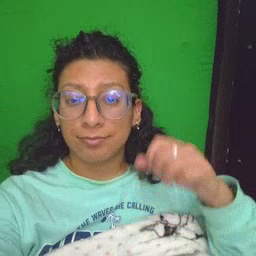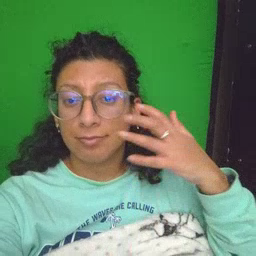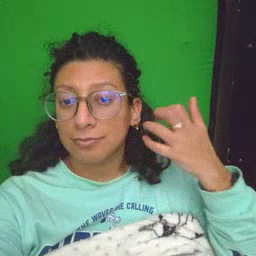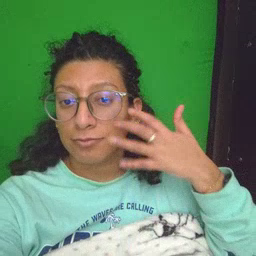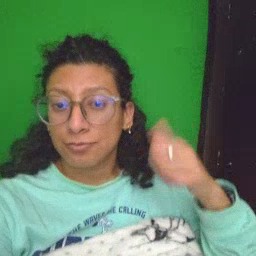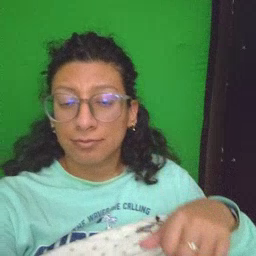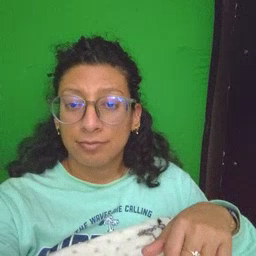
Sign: tiger